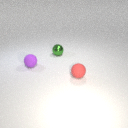
small purple rubber sphere in front of small green metal sphere